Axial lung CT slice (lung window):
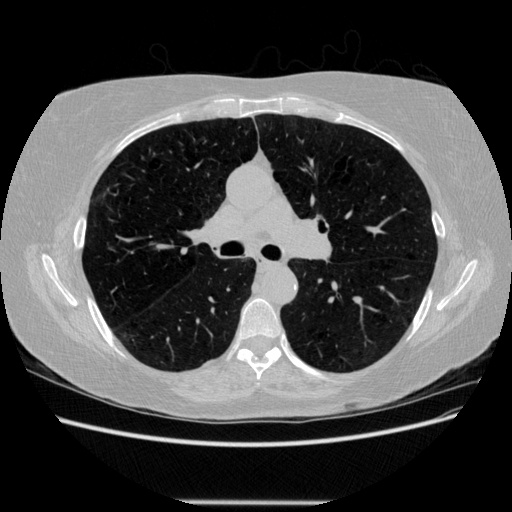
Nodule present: no